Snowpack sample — Loveland Pass, Silver Plume, Colorado, USA (2/11/26, 12:00 PM MST)
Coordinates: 39.663, -105.886
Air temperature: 35 °F
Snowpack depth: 82 cm
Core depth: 20 cm
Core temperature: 17.6 °F
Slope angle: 13°, slope face: 12°
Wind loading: high
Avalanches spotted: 1
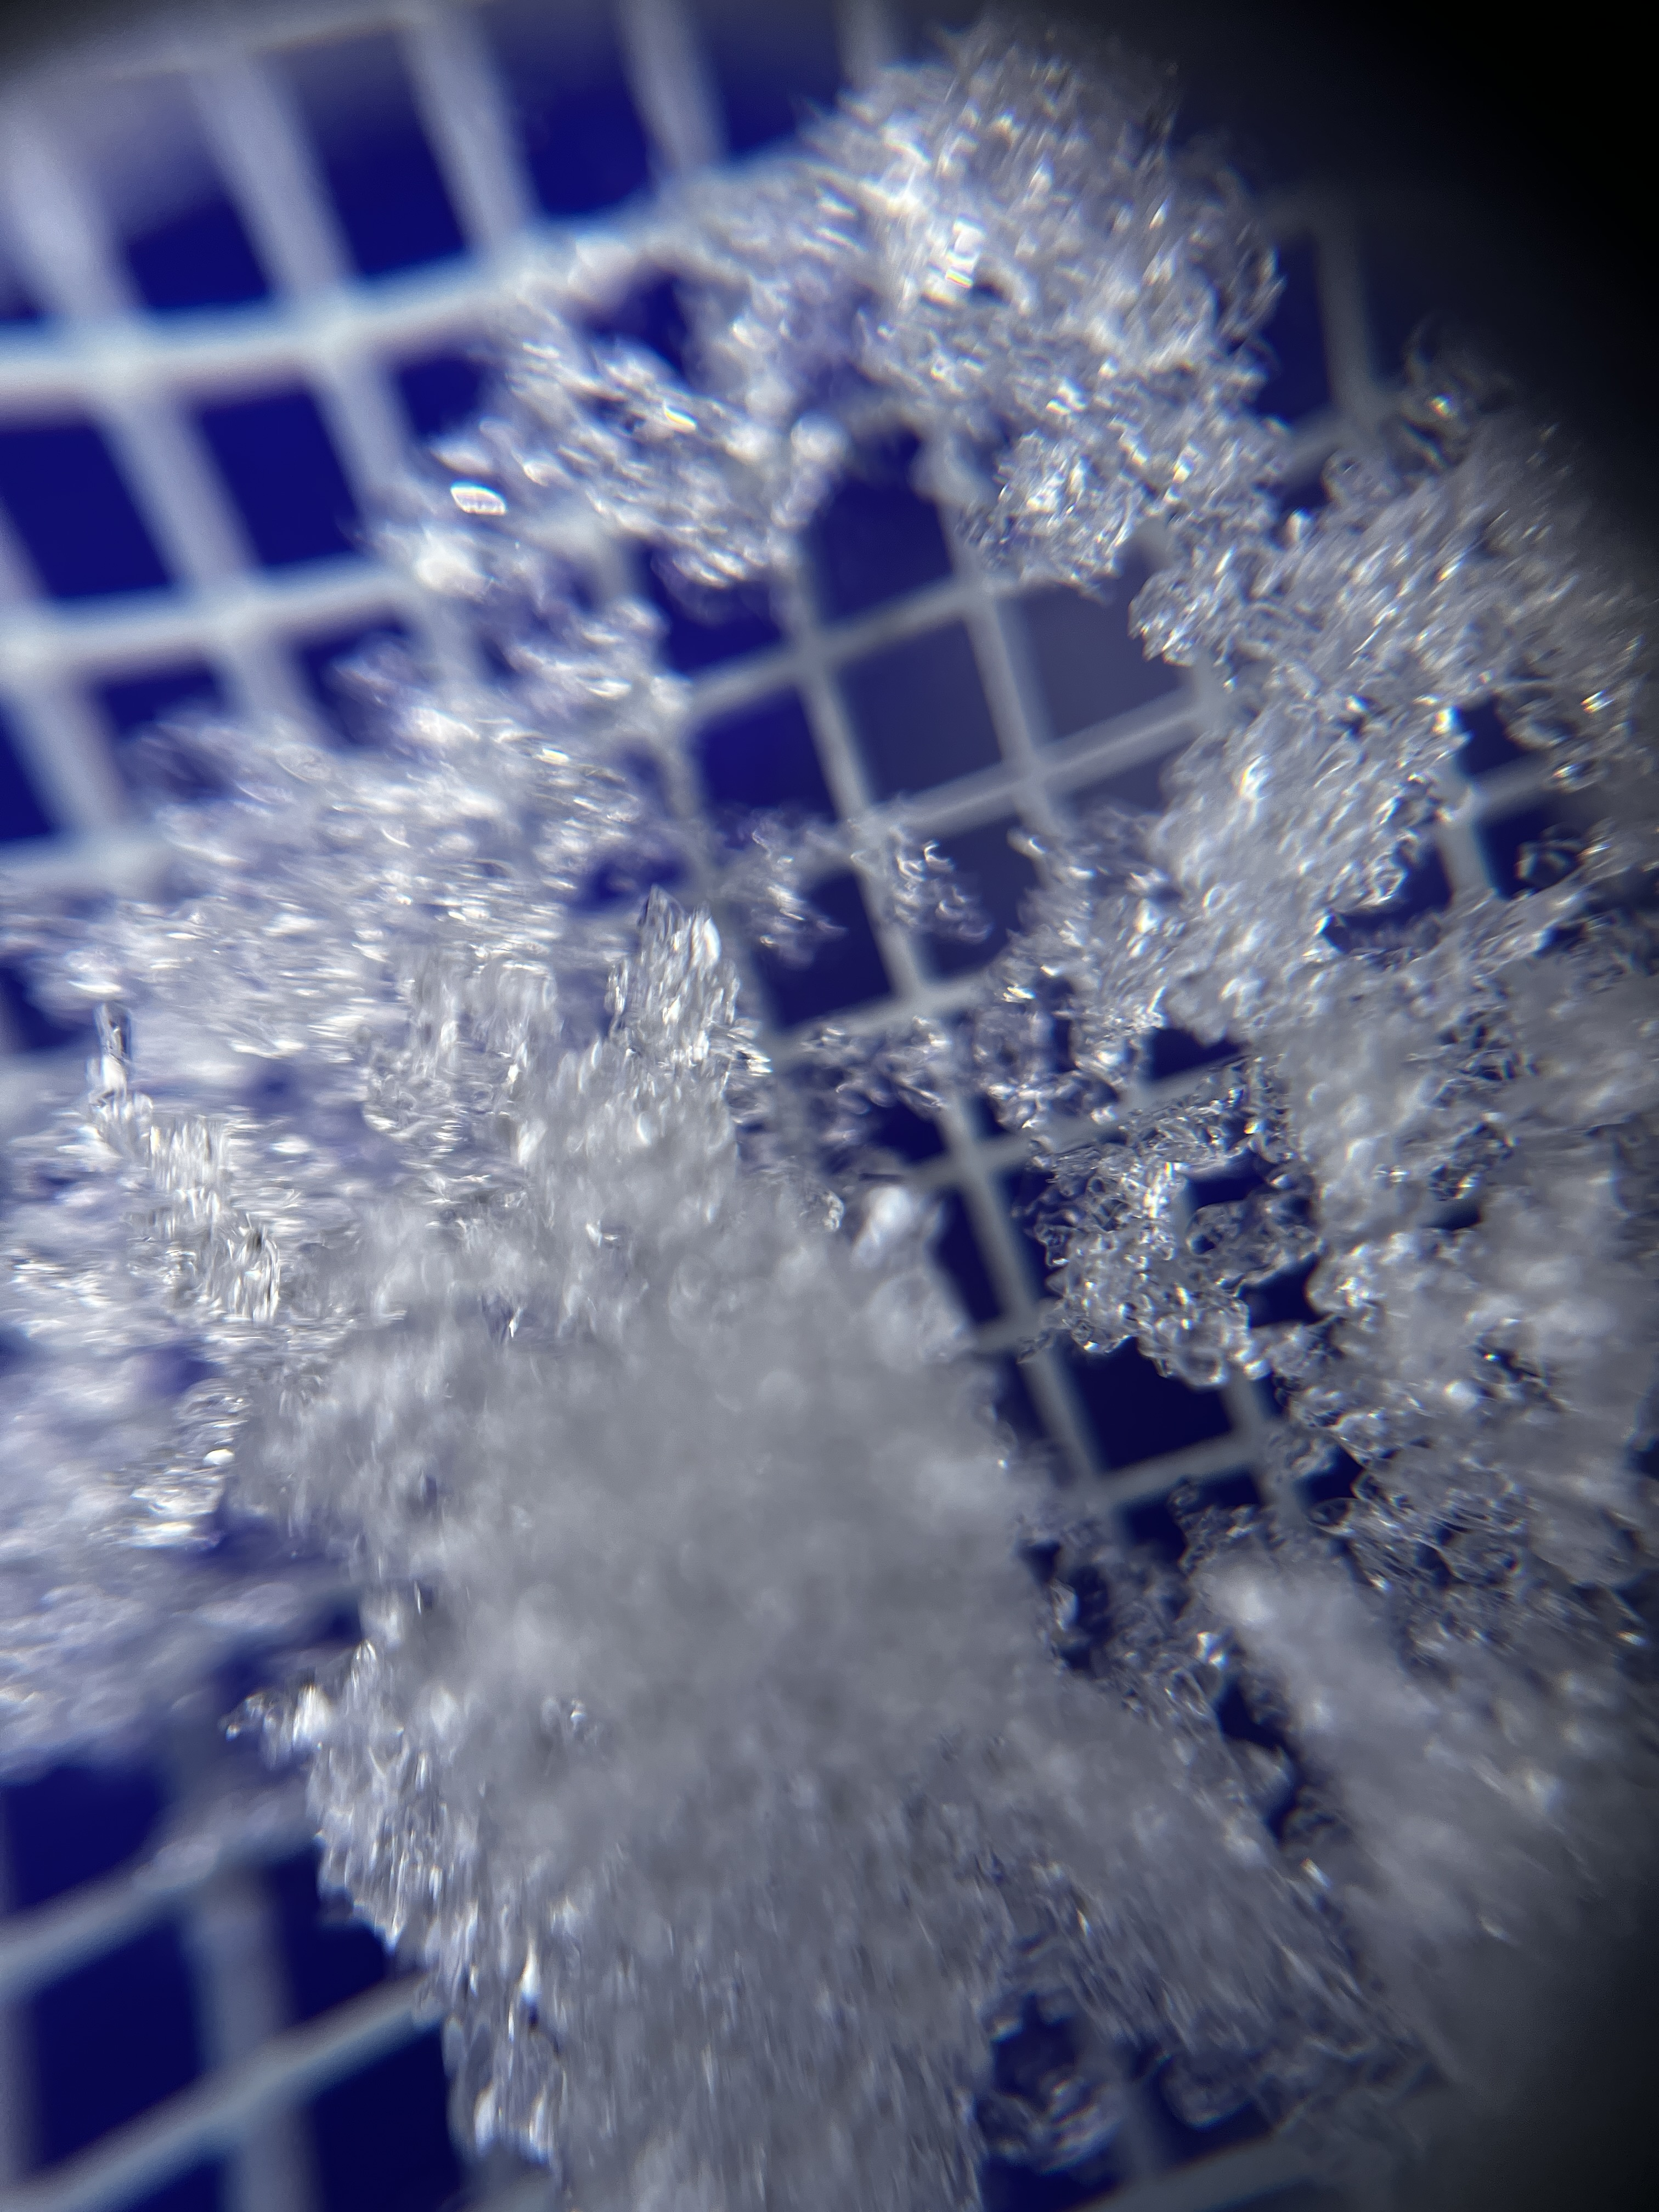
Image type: magnified_profile
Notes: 1 small avalanche spotted on the north side of the bowl, lots of wind loading